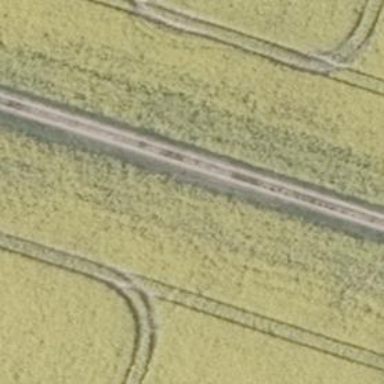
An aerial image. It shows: Track road with grade4 tracktype.